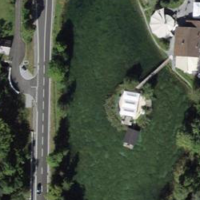
EUNIS habitat code: 24
Species observed at this site:
Caltha palustris